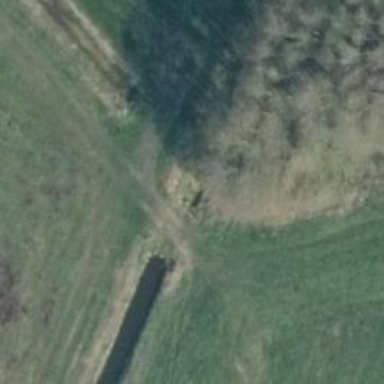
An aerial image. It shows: Culvert tunnel.